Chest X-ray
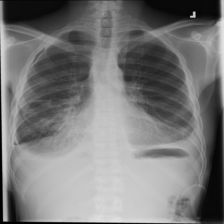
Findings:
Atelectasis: negative
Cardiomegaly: negative
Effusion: positive
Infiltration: positive
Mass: negative
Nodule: negative
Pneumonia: negative
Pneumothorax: positive
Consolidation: negative
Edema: negative
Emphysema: negative
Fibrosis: negative
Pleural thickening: negative
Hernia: negative